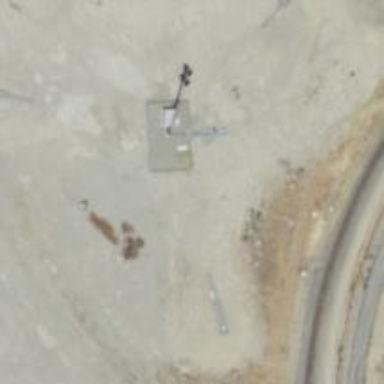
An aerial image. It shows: Man-made mast used for communication purposes.